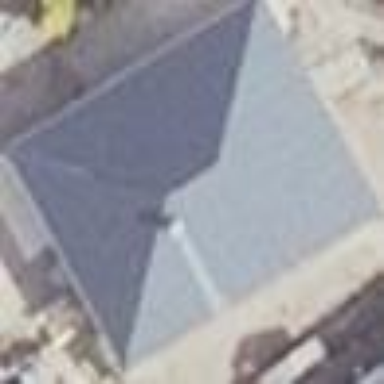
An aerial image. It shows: Building.